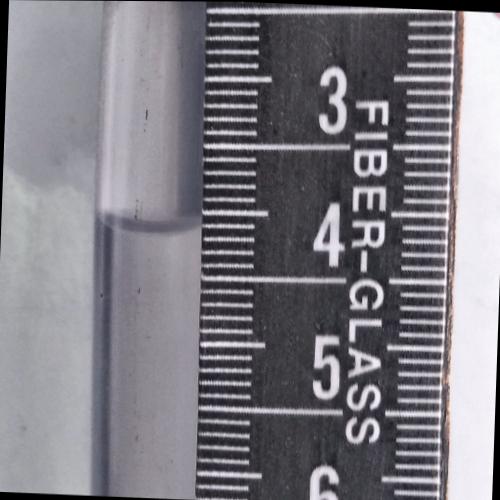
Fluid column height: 4.1 cm